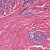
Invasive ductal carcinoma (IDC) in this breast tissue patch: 1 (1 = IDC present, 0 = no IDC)